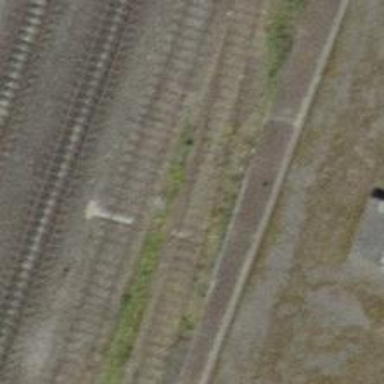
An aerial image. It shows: Single-track railway spur.